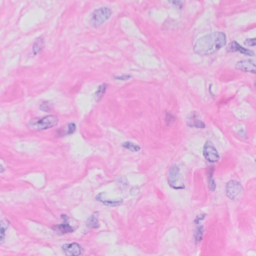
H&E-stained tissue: Breast